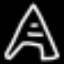
Label: The Eiffel Tower